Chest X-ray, PA view. Patient: 69 years old, sex F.
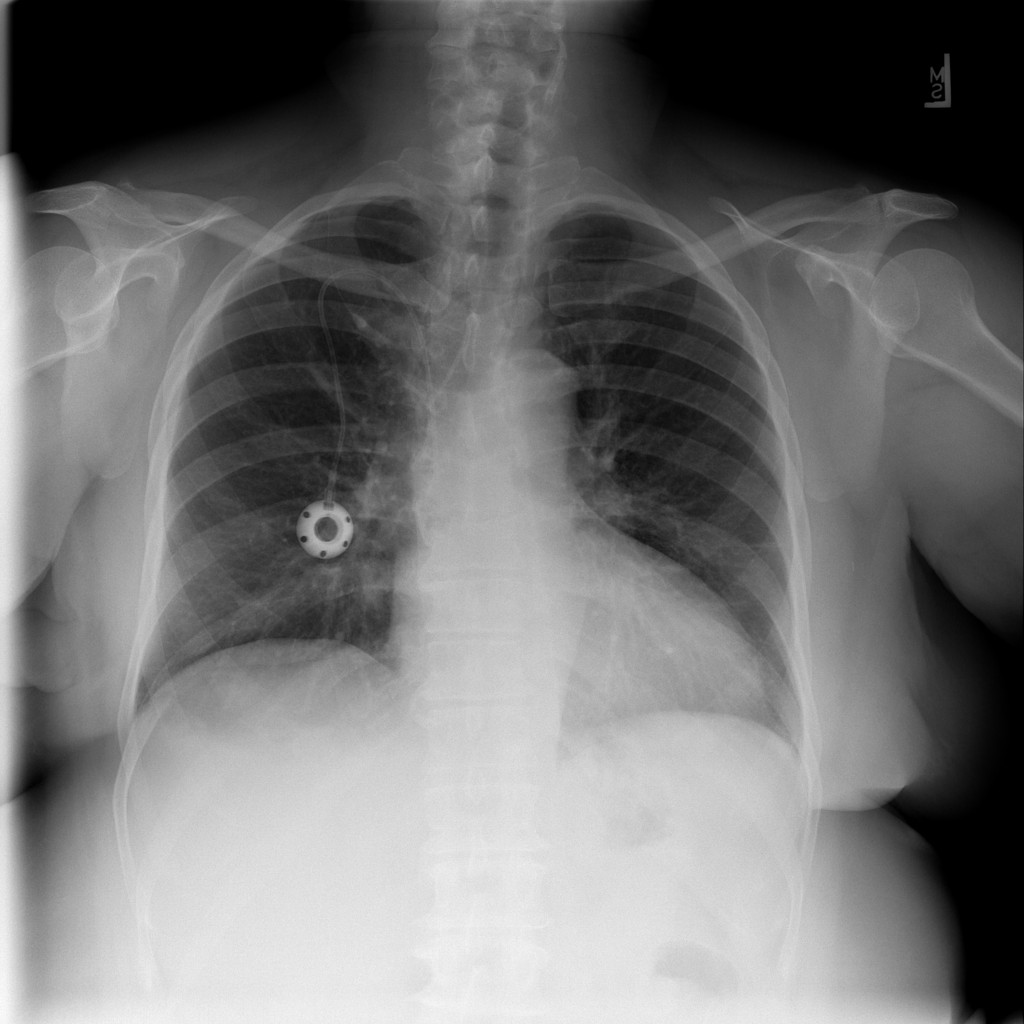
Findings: No Finding